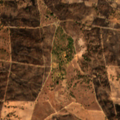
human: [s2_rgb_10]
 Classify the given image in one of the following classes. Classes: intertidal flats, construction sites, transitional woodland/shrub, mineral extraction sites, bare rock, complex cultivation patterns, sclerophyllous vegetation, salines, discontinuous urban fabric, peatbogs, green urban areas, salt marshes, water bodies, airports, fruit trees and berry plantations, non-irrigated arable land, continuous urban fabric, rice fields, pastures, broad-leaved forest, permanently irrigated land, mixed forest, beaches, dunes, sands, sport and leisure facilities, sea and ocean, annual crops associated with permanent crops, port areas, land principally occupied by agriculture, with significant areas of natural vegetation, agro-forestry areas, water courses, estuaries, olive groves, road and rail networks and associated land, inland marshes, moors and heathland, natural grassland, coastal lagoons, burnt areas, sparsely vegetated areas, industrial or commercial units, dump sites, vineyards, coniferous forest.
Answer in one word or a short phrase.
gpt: pastures, agro-forestry areas